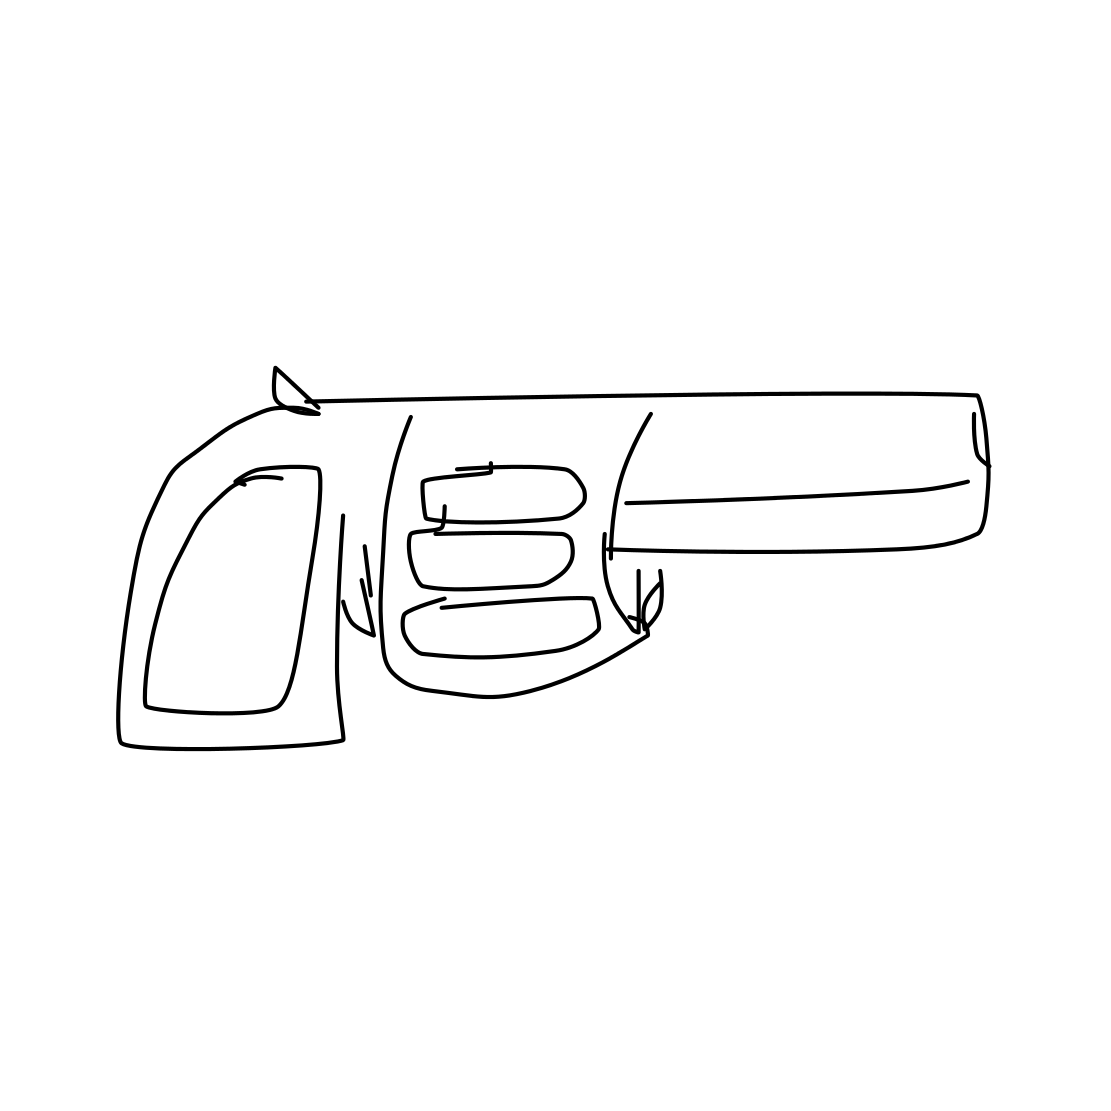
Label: revolver